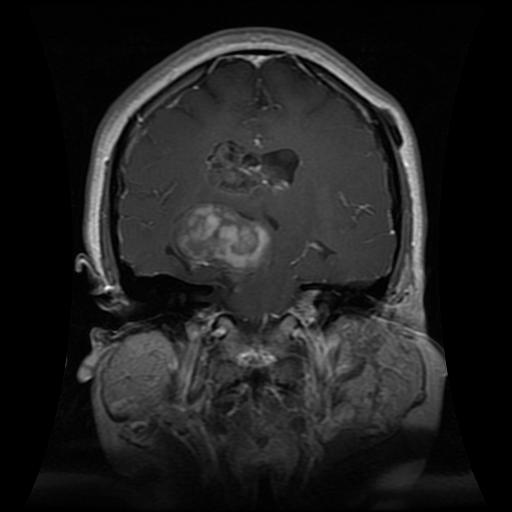
Label: glioma